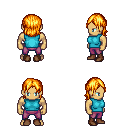
a pixel art fantasy rpg character, male body template, human, tanned skin, teal sleeveless shirt, magenta pants, light blonde long bangs hairstyle, brown shoes, four views (front, back, left, right), 2x2 character sprite sheet, small pixel art, hard edges, no anti-aliasing